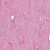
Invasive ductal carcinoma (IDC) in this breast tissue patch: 1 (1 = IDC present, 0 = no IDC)